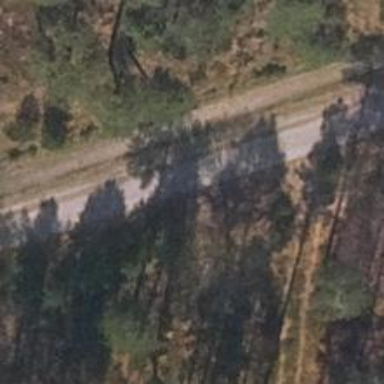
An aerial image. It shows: Unclassified road.